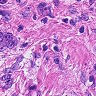
Metastatic tissue present: yes